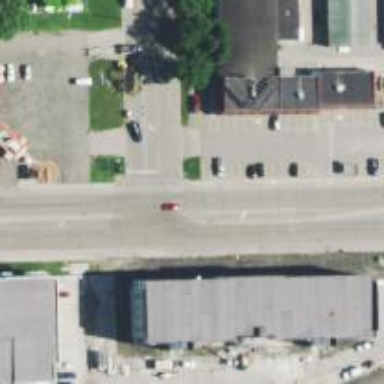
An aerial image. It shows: Secondary road with asphalt surface.